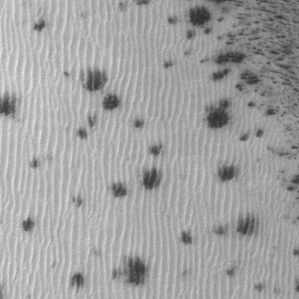
Label: frost